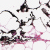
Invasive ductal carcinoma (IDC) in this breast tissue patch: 0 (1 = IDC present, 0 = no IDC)